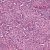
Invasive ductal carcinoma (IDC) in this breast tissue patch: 1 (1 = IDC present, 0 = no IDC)